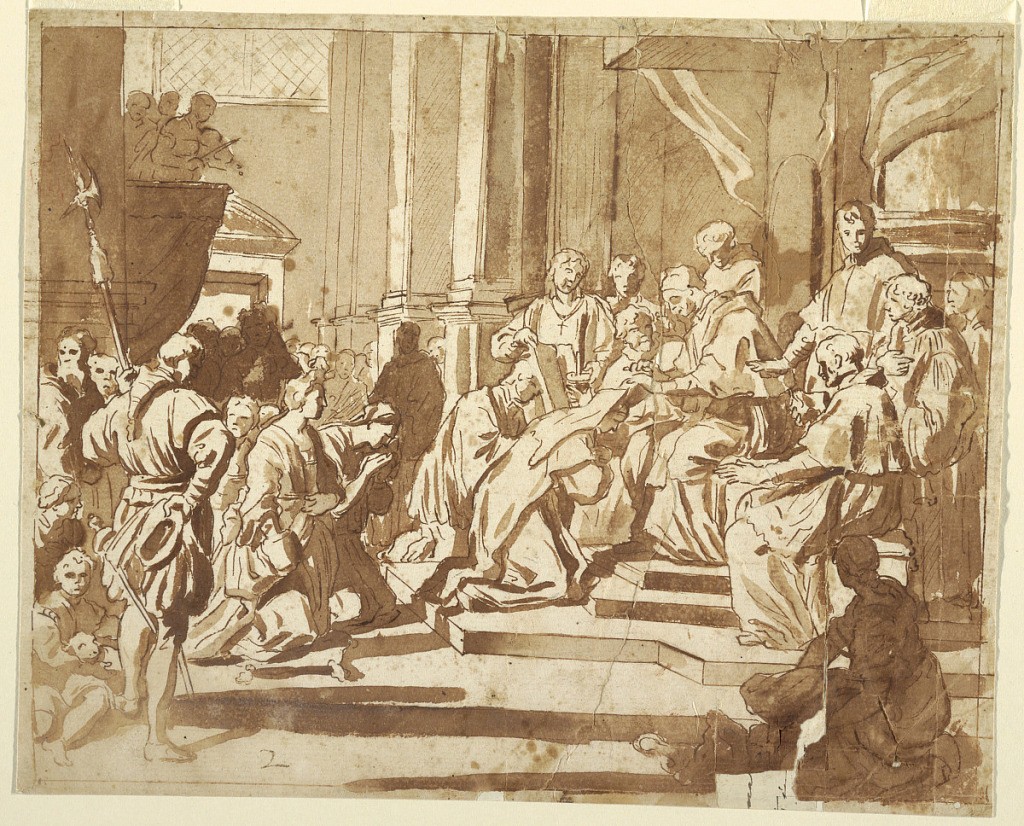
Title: Clement XI Vesting His Niece as Nun
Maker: Francesco Solimena, Italian, 1657–1747
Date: ca. 1700
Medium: Brush and wash, pen and ink on paper.
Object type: Drawing
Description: Drawing of Pope Clemente XI, seated at center right, while he raises his hands and vests his niece as a nun.